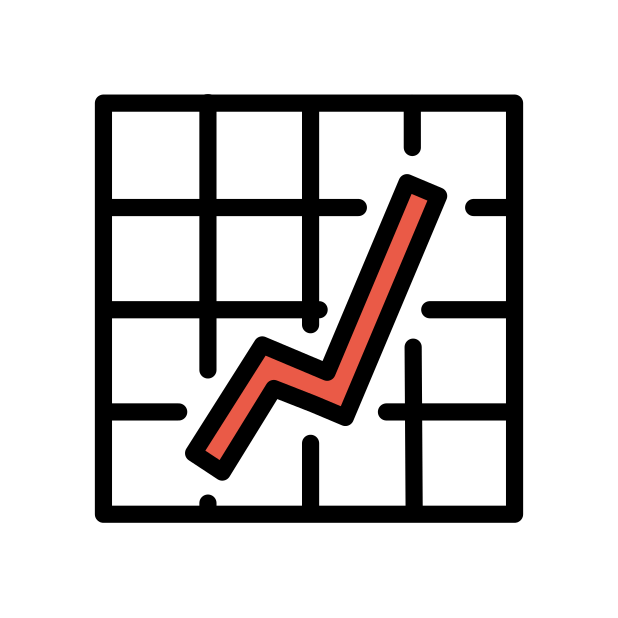
Emoji: 📈
Name: chart with upwards trend
Unicode: 0x1f4c8